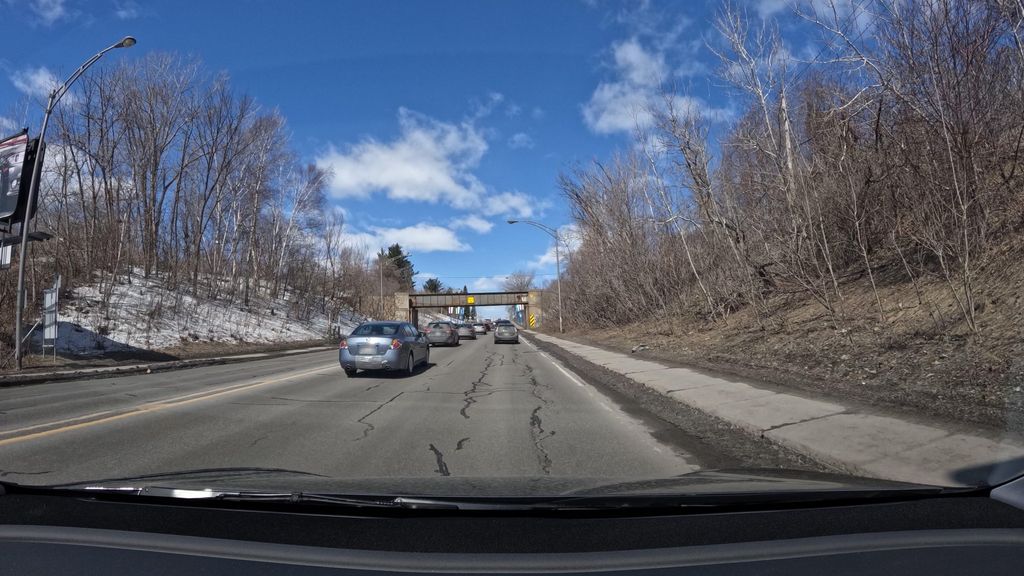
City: montreal